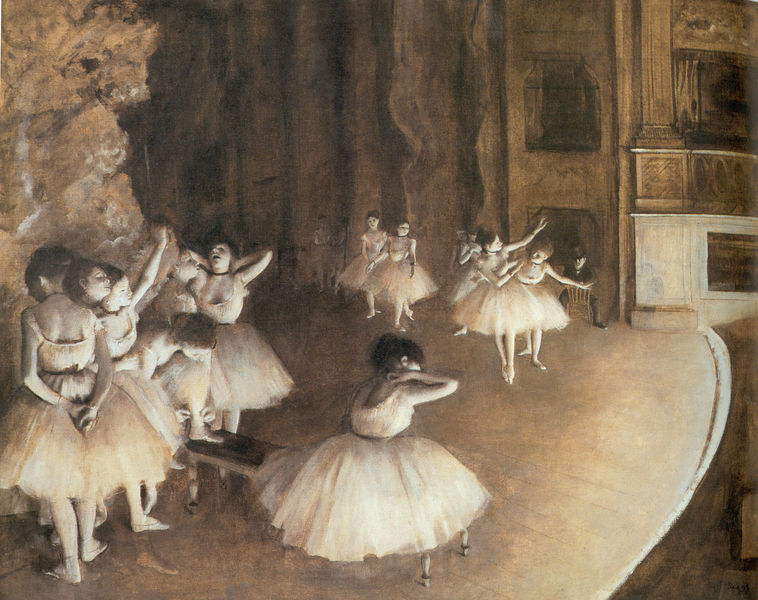
Titel: Répétition de ballet sur la scène
Künstler: Edgar Degas
Standort: Paris
Institution: Musée d'Orsay
Schlagwörter: baum, dunkel, gemälde, gruppe, mann, schatten, weiß, frauen, impressionismus, menschen, mädchen, ocker, sitzen, abend, bewegung, braun, damen, degas, edgar degas, frau, frisur, frisuren, grau, holz, hut, kleid, kleider, licht, paris, pastell, raum, rücken, schwarz, skizze, stuhl, szene, säule, zeichnung, gürtel, beige, ornament, rock, tanz, zylinder, gesichter, jung, arm, arme, falten, mensch, samt, spitze, stehen, hände, vorhang, öl, haare, interieur, kind, aufführung, bühne, musik, oper, tanzen, theater, tänzerin, tänzerinnen, zilinder, rosa, wald, kamin, kinder, helldunkel, balkon, taille, sitz, bogen, perspektive, balett, ballerina, ballerinas, ballet, ballett, halsband, lehrer, parkett, probe, röcke, schuhe, schwanensee, spitzenschuhe, tutu, tutus, tüll, tütü, zuschauer, üben, übung, modern, monochrom, pause, auftritt, aufwärmen, ausdruck, balerina, ballettschuhe, balletttänzerinnen, bank, beleuchtung, besucher, blau wei´ße tönung, bühnenbild, cremefarben, dega, dehnen, dielen, drehen, edgar, empore, farblos, füsse, grisaille, grissalin, haarband, hocker, ich seh nix, impressionism, inszenierung, loge, moment, nacken, operette, opernhaus, orchestergraben, pilaster, prospekte, proszenium, puante, puanten, rand, rang, röckchen, saal, scheinwerfer, schemel, sepia, spitzentanz, stzehen, taillen, theather, training, viel pass, sehe nichts, vogelperspektive, vorbereitung, vorführung, vorstellung, weisshöhung, zehenspitzen, audience, balcony, chair, crowd, hall, hands, hat, stool, white, window, women, bench, black, dark, dress, dresses, france, girls, group, hair, painting, sitting, theatre, yellow, monet, sport, manet, pink, brown, gestik, schuh, kunst, ausstrecken, hand, man, müde, girl, orange, young, wächter, costume, ribbon, suit, kulisse, light, shadow, french, strecken, ensemble, tänzer, lean, raise, tie, children, satin, kratzen, human, arms, neck, opera, wärter, back, foot, shoe, shoes, studio, impressionist, slippers, play, chalk, top hat, humans, dance, dancer, dancing, hold, standing, waiting, photography, corps, position, practice, ballettkleid, rehearsal, rehersal, dancers, ballettänzerinnen, spotlight, skirts, cylinder, perform, performance, stage, outfit, mädhcne, crying, fit, tanzprobe, kunst bühne, toe, toes, auditorium, swan, up, watcher, lesson, show, stretch, teacher, set, ballet dancer, kinderballerinas, prepare, prop, tiptoe, ballet stage, swan lake, warming up, tulle, en pointe, choes, prima ballerinas, toe shoes, yawn, ballerine, imprssionist, recital, tütü7, on point, balletgirls